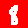
Digit: 8